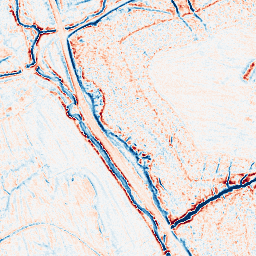
Category: edge_preserving
Decomposition family: anisotropic_diffusion
Decomposition parameters: iterations: 10
kappa: 30
gamma: 0.15
Upsampling method: bspline
Upsampling parameters: scale: 2
Upsampling scale: 2